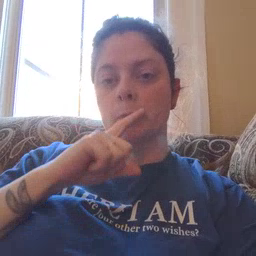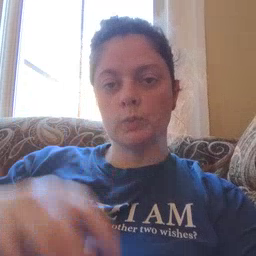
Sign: balloon